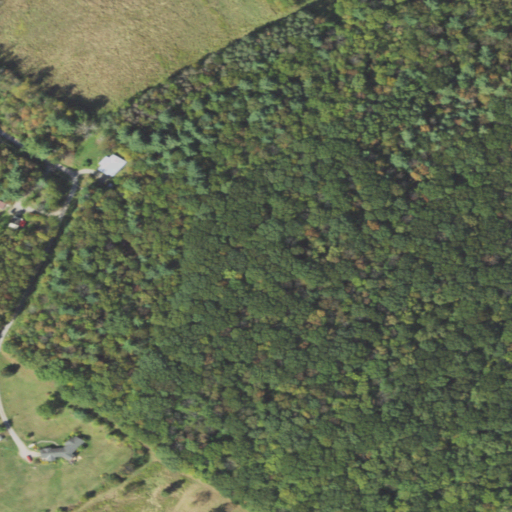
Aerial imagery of mountain in Pennsylvania named Casterline Hill containing deciduous forest, mixed forest, pasture, evergreen forest, open development, and low intensity development